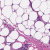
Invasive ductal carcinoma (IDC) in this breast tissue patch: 0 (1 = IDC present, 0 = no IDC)